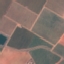
Label: PermanentCrop